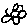
Label: flower